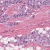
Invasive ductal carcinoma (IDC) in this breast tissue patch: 1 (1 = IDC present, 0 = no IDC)